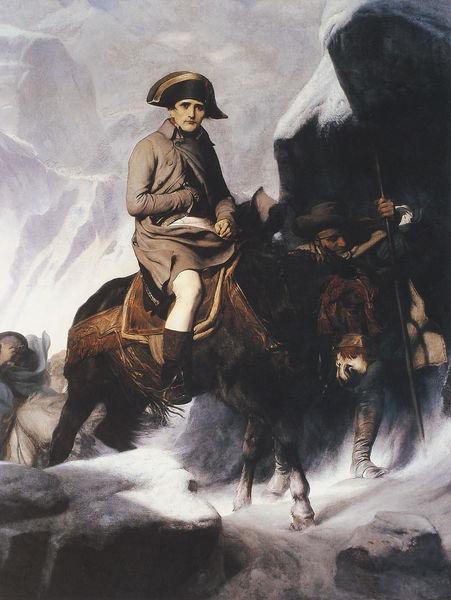
Titel: Der General Bonaparte überquert die Alpen
Künstler: Paul Delaroche
Institution: Paris, Musée du Louvre
Schlagwörter: berg, felsen, gemälde, mann, sitzen, hut, hüte, stein, steine, kalt, esel, pferd, reiter, stock, reiten, sattel, stab, russland, berge, fels, gebirge, winter, alpen, kälte, napoleon